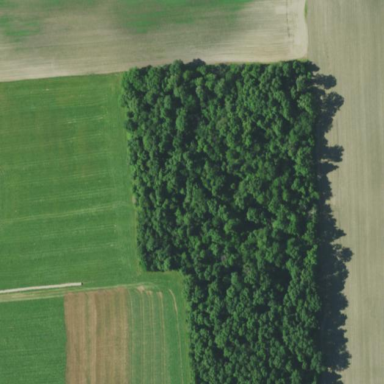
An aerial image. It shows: Deciduous broadleaved woodland.